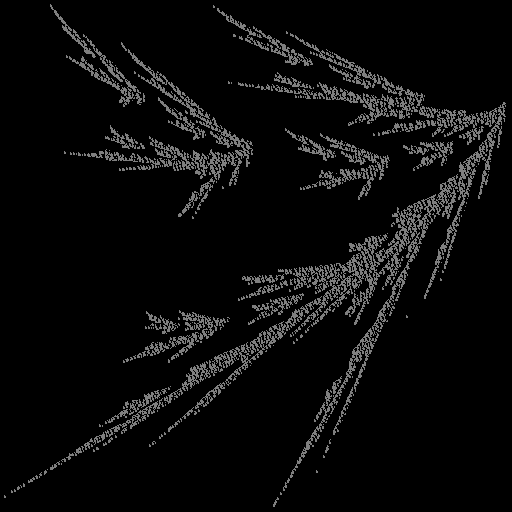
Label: filmyfern